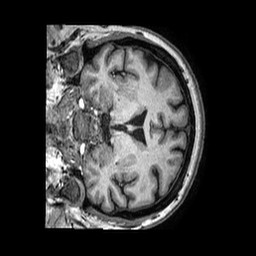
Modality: T1w
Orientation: coronal
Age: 34
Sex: female
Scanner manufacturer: philips
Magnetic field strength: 3 T
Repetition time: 0.006757 s
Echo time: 0.00305 s